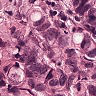
Metastatic tissue present: yes